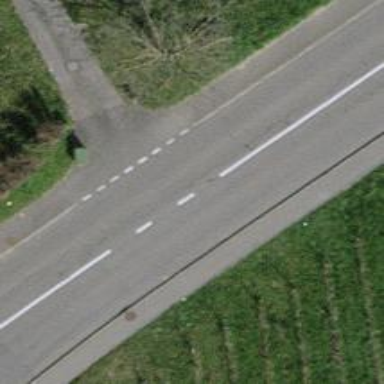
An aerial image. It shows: Left sidewalk along asphalt tertiary road.